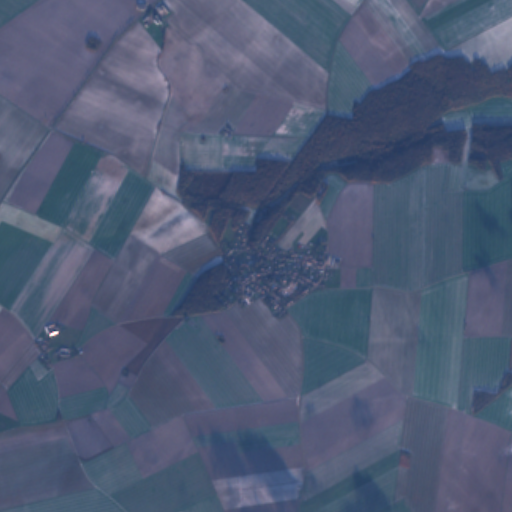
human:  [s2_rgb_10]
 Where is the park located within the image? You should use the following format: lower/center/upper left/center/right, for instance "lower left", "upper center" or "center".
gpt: The park is located in the center of the image.
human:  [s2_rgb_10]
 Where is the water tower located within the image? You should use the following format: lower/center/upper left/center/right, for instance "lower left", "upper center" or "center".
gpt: The water tower is located in the center of the image.
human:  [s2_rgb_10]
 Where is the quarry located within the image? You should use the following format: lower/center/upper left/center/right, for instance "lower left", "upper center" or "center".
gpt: There is no quarry in the image.